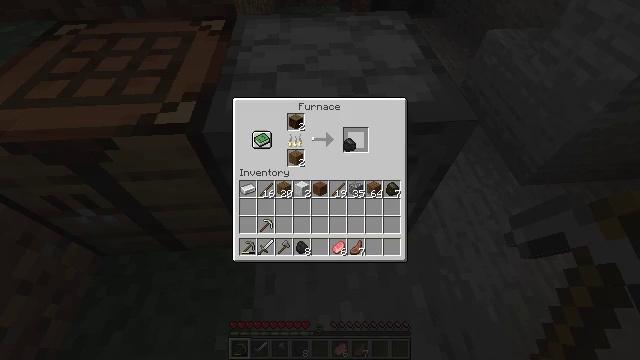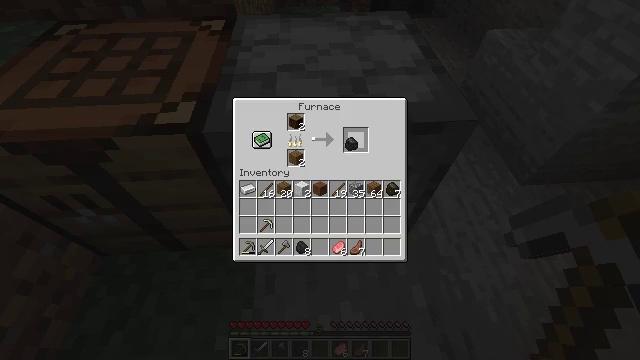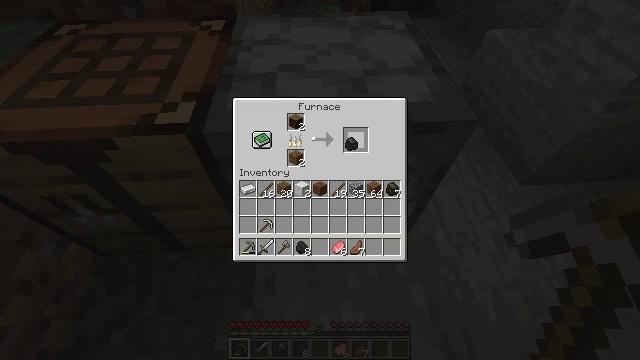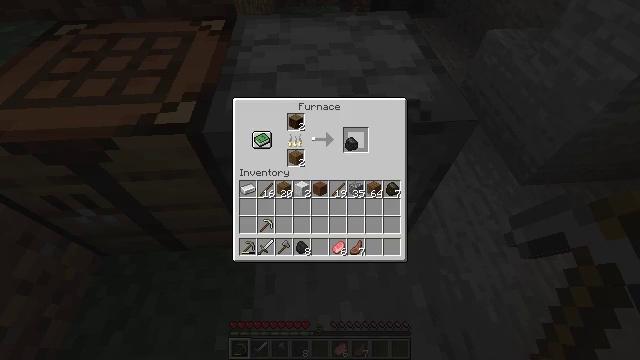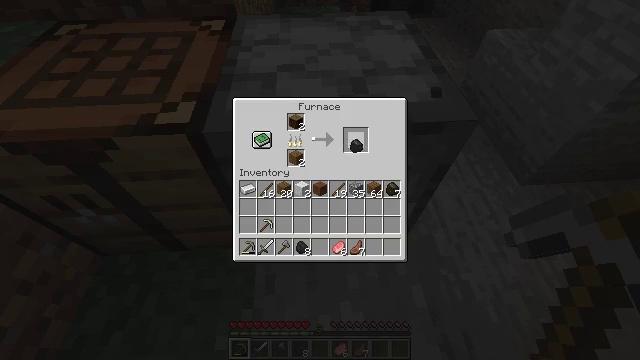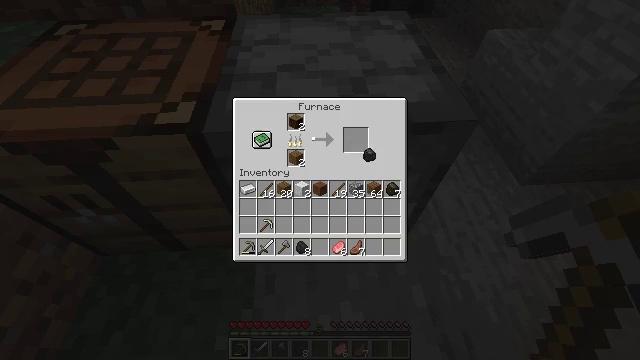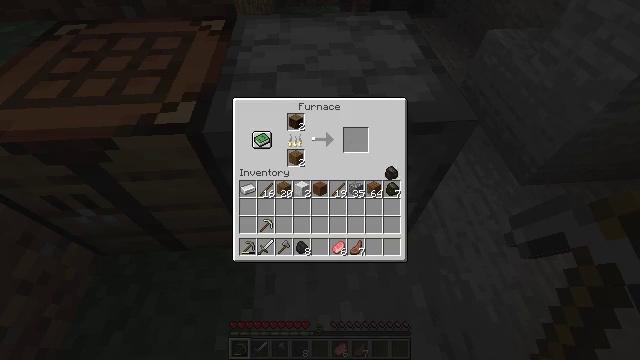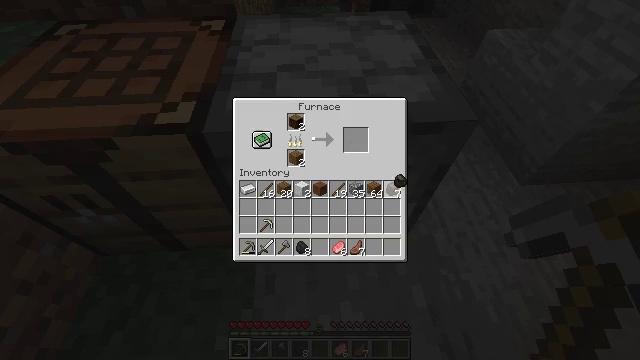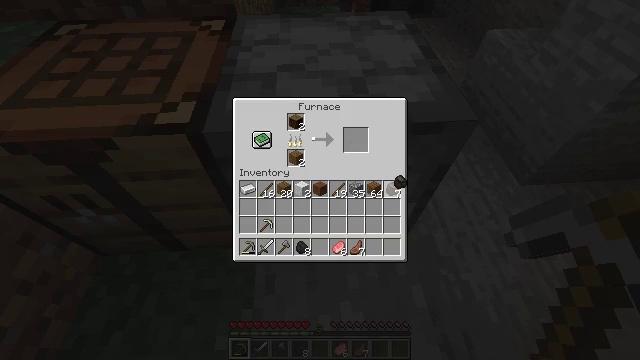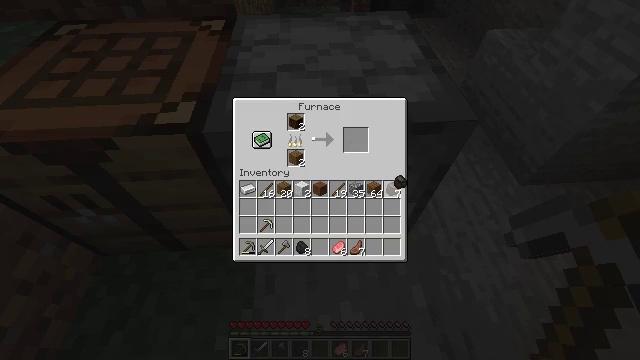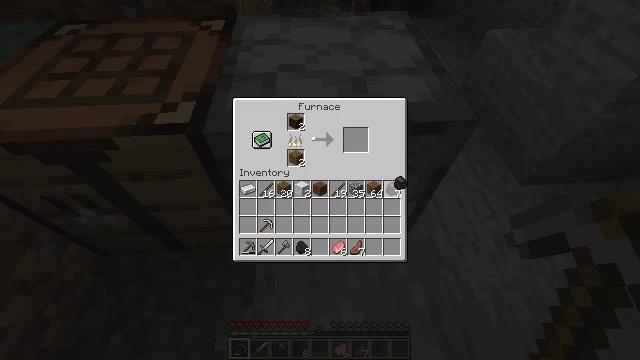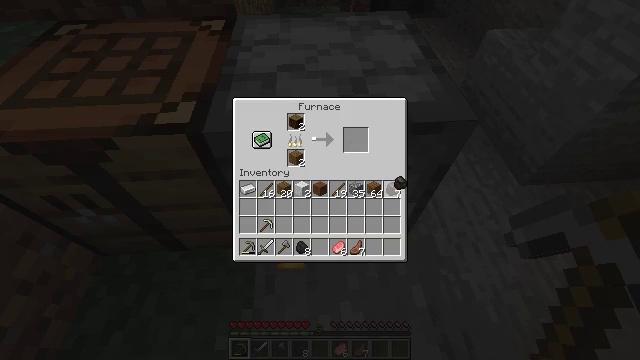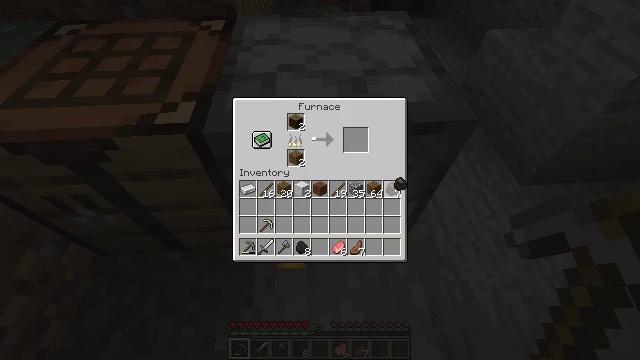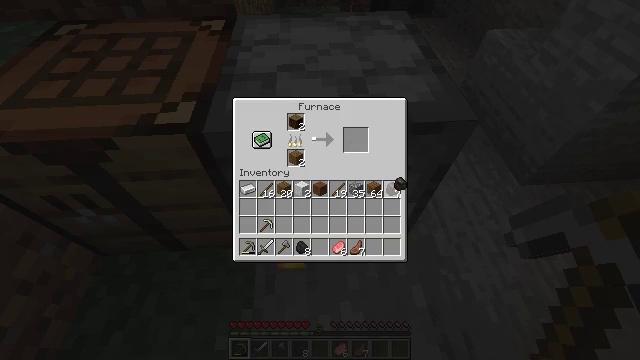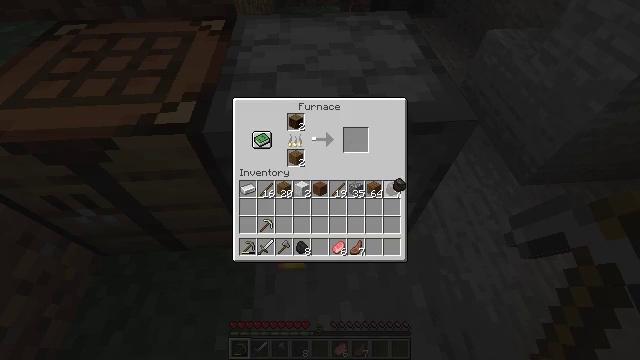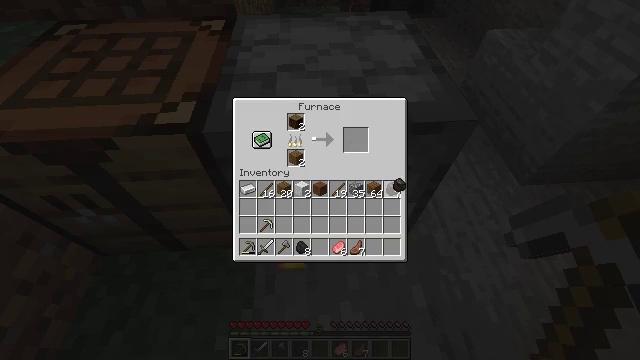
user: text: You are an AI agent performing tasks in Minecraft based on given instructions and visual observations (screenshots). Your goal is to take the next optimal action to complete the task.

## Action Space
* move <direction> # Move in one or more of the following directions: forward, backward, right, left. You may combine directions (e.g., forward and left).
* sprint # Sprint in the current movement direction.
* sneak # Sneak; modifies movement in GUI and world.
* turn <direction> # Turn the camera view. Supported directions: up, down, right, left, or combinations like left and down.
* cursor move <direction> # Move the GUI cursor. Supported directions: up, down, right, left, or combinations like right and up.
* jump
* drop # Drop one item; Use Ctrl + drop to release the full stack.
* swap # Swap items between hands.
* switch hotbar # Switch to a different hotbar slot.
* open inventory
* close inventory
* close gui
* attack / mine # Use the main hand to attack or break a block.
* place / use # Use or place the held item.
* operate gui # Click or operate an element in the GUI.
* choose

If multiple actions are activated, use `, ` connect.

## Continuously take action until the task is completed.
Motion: motion action
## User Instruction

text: Mine the yellow bed to pick it up.
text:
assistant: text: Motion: open gui
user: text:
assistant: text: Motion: no_op
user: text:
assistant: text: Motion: no_op
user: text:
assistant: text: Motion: no_op
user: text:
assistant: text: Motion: cursor move right and down
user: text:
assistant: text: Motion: cursor move right and down
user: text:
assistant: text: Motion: cursor move right and down
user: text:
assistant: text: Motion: no_op
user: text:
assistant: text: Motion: no_op
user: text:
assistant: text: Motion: no_op
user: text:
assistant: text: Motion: no_op
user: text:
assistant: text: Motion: no_op
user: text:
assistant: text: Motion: no_op
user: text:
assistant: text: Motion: no_op
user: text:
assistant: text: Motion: no_op
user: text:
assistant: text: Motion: operate gui
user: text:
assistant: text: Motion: operate gui
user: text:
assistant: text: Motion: operate gui
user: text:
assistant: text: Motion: no_op
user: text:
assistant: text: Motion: no_op
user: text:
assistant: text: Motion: no_op
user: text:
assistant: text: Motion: no_op
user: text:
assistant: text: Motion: no_op
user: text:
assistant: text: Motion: close gui
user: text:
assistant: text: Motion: no_op
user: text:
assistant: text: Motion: jump
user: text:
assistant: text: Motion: jump
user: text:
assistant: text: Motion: jump
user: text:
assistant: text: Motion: turn left and down
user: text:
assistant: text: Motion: move forward, turn down